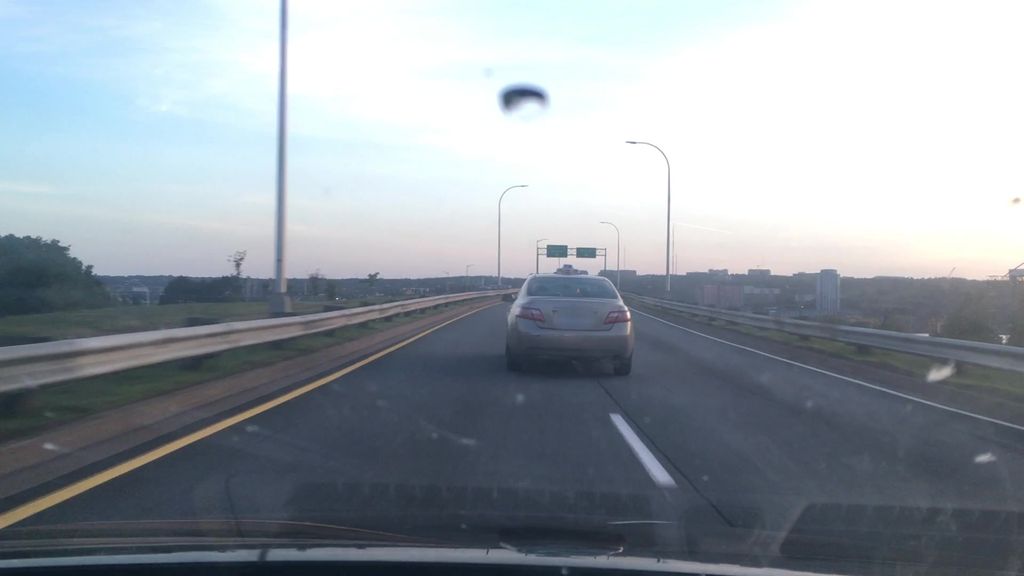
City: halifax